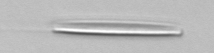
Label: pennate